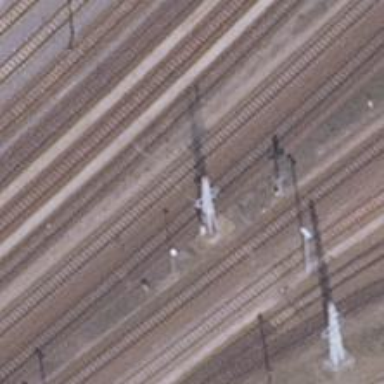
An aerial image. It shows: Railway milestone with catenary mast.